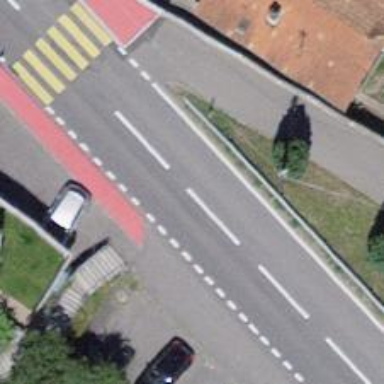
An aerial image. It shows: Secondary road with grass sidewalk on the left side.